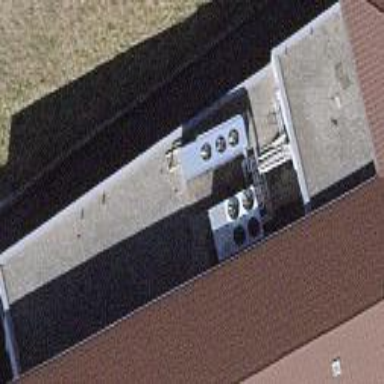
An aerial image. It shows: Industrial building with flat roof.